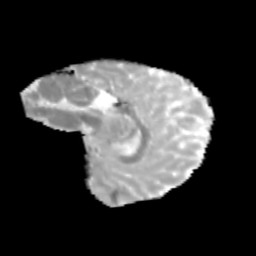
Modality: MD
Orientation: sagittal
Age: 12
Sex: male
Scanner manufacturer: siemens
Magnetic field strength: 3 T
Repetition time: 3.8 s
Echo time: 0.07 s